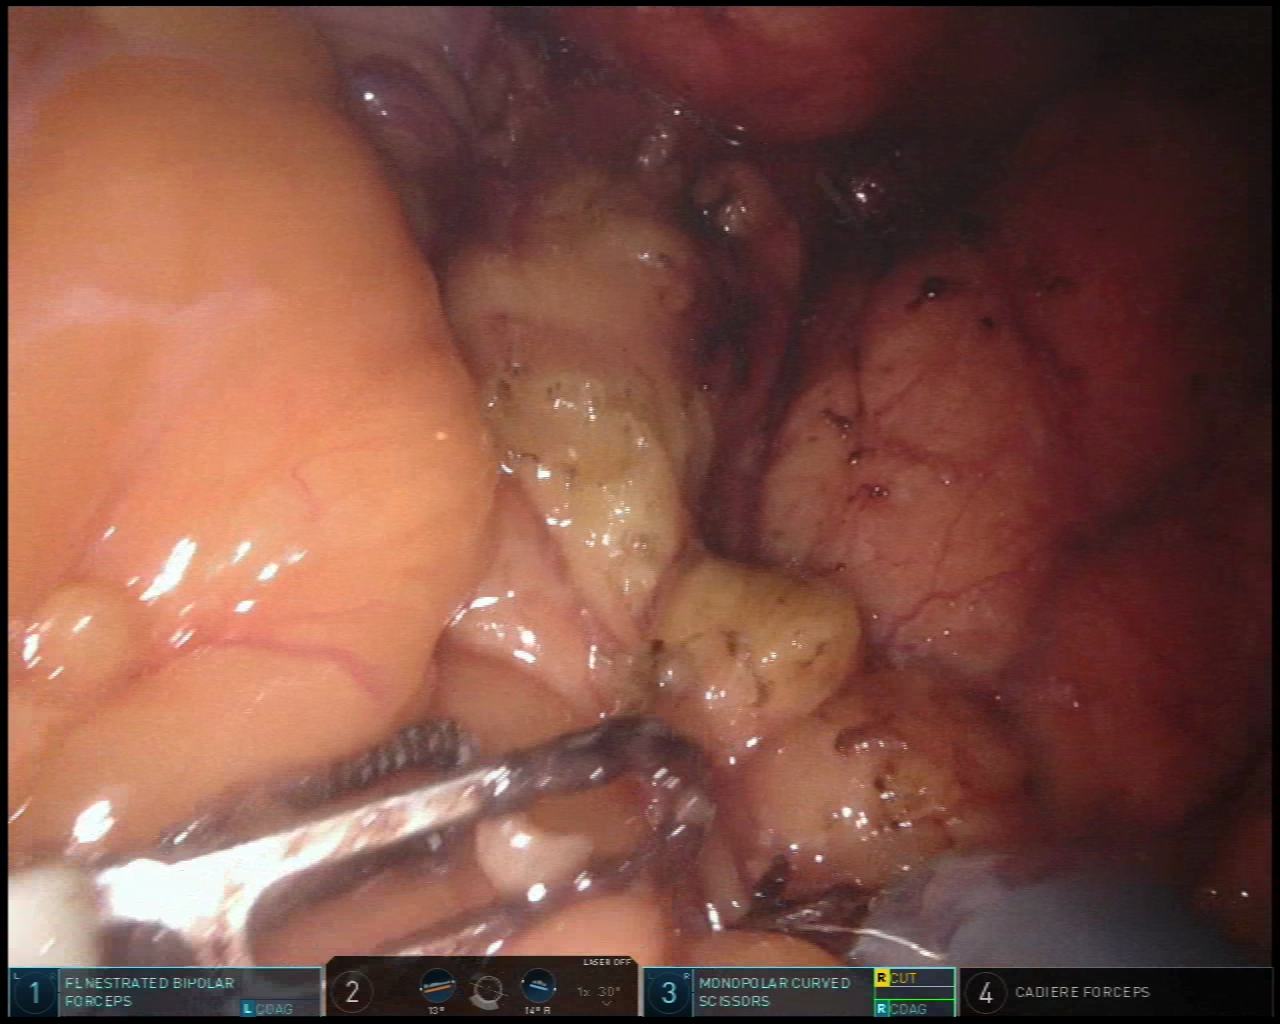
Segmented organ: stomach
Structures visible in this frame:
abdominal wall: no
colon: no
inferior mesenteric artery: no
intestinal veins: no
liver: no
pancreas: no
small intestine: no
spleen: no
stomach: yes
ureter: no
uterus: no
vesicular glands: no